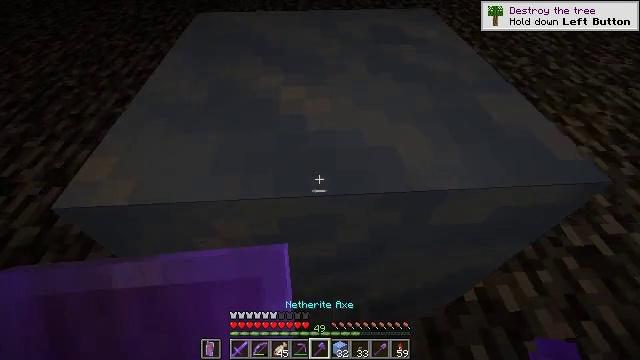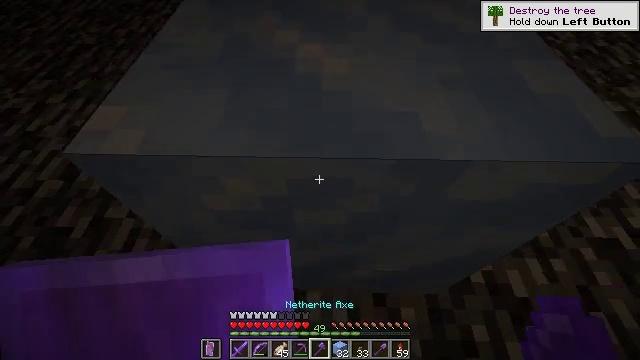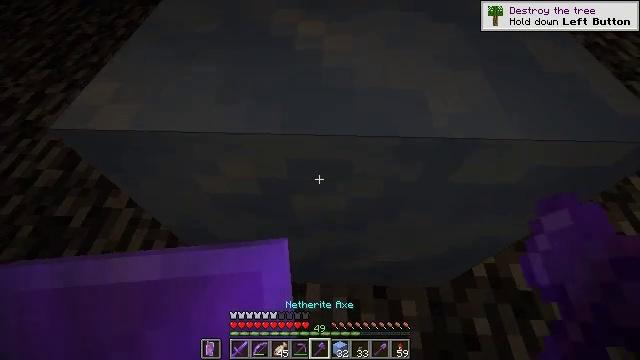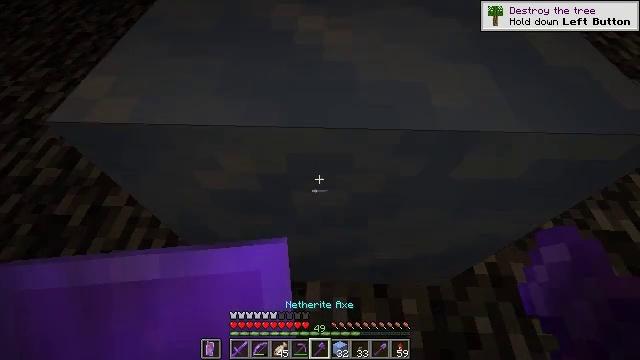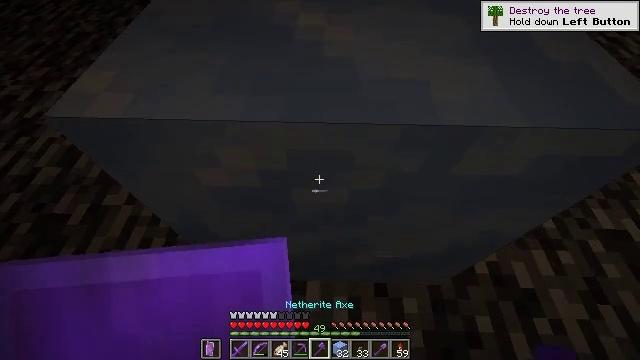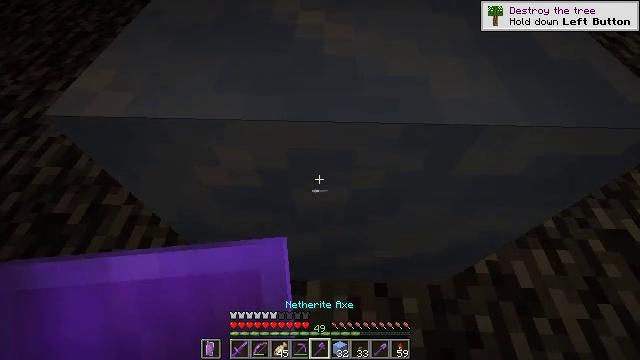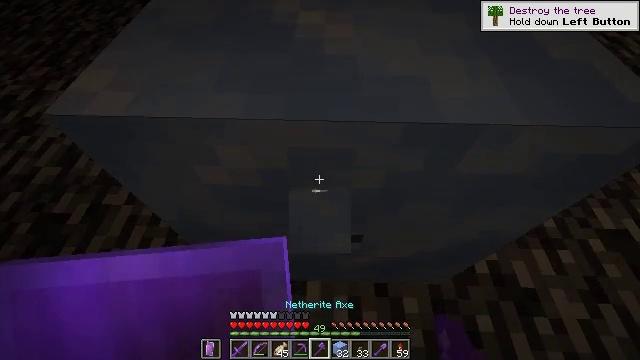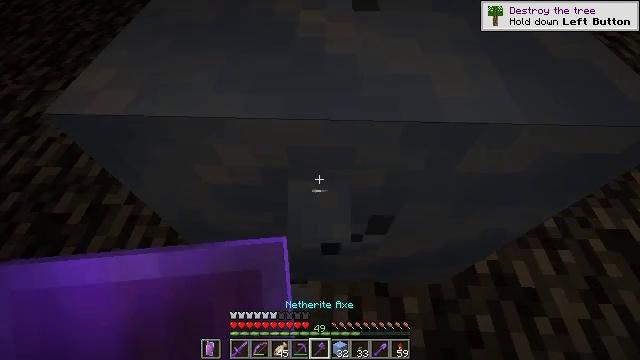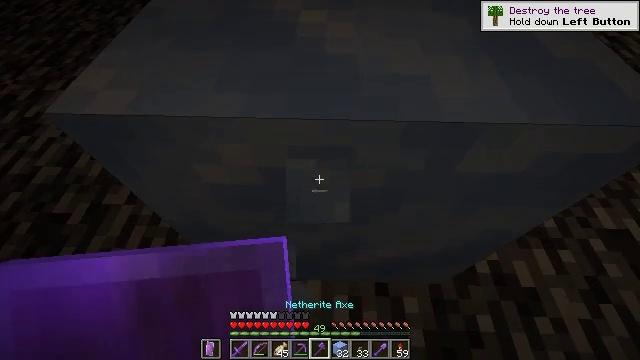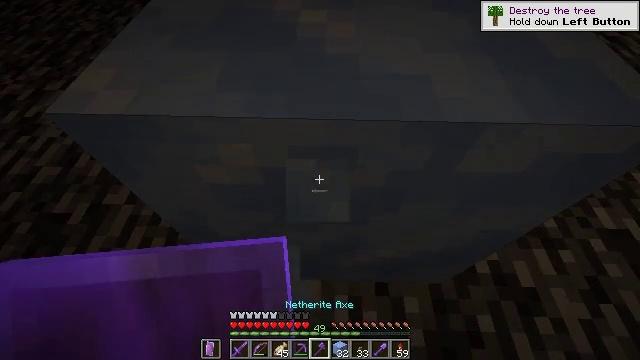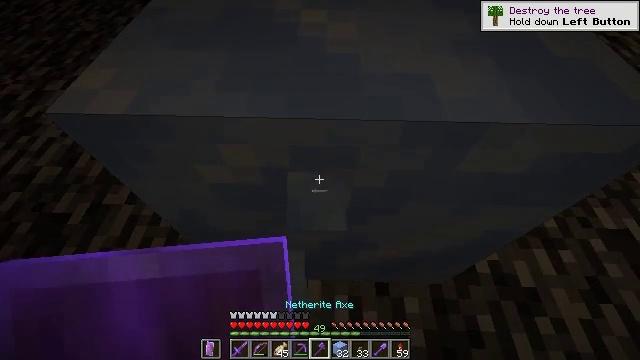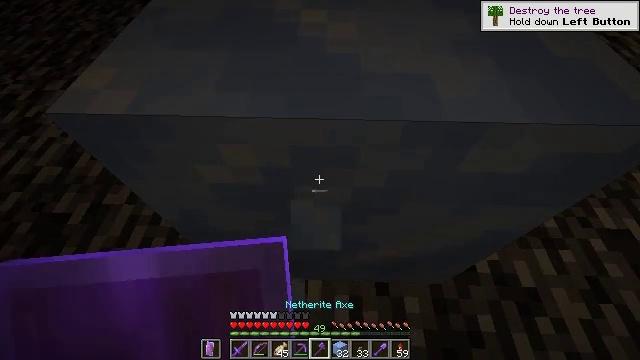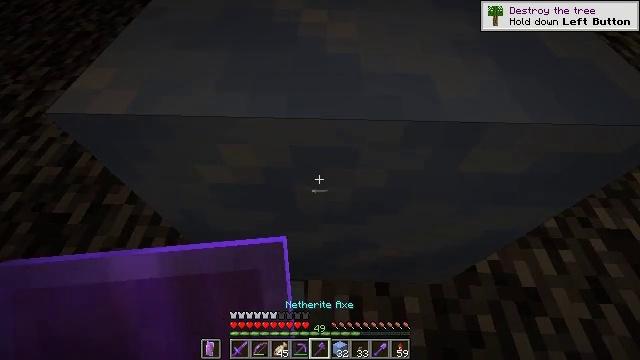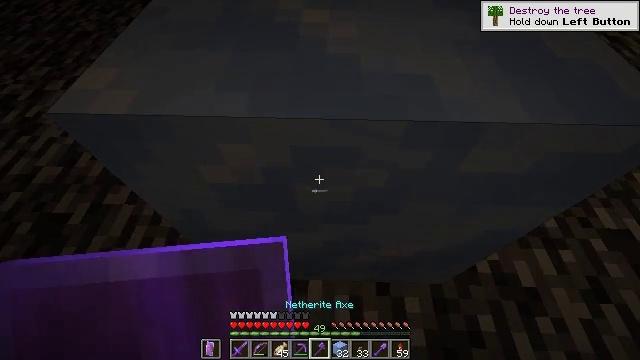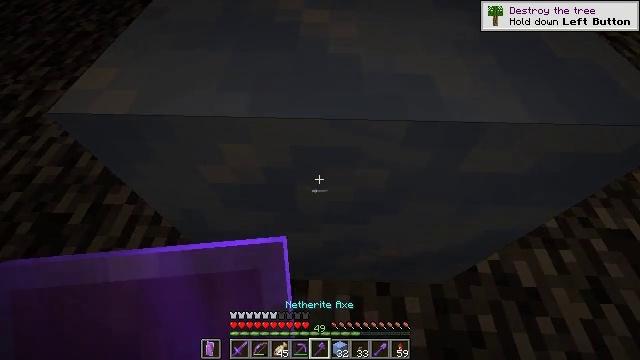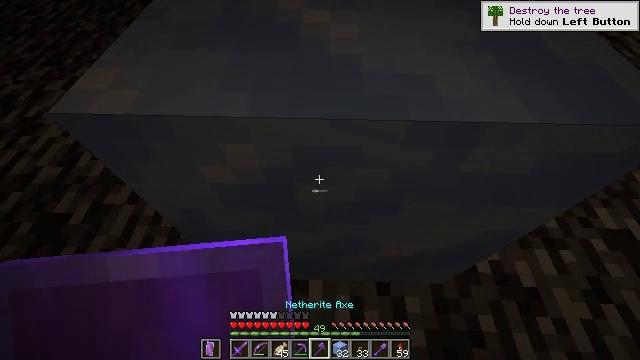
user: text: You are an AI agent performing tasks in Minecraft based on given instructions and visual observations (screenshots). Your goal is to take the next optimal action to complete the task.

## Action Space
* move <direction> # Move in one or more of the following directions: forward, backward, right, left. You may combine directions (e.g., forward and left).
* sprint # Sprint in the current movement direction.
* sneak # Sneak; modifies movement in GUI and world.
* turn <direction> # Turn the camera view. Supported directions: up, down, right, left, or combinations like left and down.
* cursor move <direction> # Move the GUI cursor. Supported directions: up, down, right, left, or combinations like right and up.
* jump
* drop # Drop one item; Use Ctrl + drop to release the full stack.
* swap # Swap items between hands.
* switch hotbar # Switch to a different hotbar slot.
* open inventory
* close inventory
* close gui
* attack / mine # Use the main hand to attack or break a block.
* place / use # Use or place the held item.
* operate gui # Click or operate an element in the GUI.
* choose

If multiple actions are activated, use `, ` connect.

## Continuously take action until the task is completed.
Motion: motion action
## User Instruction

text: Acquire packed ice by mining.
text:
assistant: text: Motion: sneak, turn left and down
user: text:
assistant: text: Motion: sneak
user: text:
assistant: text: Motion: sneak
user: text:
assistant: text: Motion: sneak
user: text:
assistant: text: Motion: move forward, sneak, attack / mine
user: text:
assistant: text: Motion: move forward, sneak, attack / mine
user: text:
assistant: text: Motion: move forward, sneak, attack / mine
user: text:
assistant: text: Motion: move forward, sneak
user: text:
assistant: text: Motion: move forward, sneak
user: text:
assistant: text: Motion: move forward, sneak
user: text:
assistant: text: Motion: move forward, sneak
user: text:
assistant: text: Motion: move forward, sneak
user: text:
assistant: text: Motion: move forward, sneak
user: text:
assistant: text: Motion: move forward, sneak
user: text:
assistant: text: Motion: move forward, sneak
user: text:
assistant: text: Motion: move forward, sneak
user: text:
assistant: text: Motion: move forward, sneak
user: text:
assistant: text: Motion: move forward, sneak
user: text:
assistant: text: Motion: move forward, sneak
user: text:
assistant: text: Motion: move forward, sneak
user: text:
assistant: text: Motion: move forward, sneak
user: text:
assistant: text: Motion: move forward, sneak
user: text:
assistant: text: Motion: move forward, sneak
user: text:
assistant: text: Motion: move forward, sneak
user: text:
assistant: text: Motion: move forward, sneak, attack / mine
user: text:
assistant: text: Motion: move forward, sneak, attack / mine
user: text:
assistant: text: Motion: move forward, sneak, attack / mine
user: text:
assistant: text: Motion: move forward, sneak
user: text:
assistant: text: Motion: move forward, sneak, turn left
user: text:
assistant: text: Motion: sneak